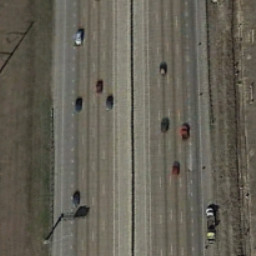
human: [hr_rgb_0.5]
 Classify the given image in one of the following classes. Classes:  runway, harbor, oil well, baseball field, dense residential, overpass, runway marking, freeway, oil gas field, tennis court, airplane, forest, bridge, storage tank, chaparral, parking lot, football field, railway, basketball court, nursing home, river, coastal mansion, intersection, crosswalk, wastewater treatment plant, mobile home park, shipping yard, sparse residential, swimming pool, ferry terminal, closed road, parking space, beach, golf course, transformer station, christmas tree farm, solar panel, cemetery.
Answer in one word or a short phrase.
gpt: freeway